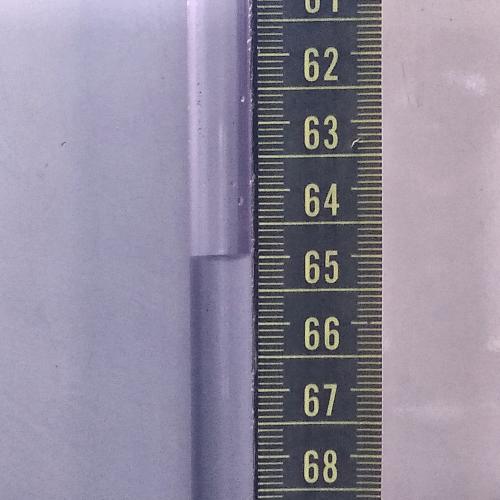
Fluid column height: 65.0 cm